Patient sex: M
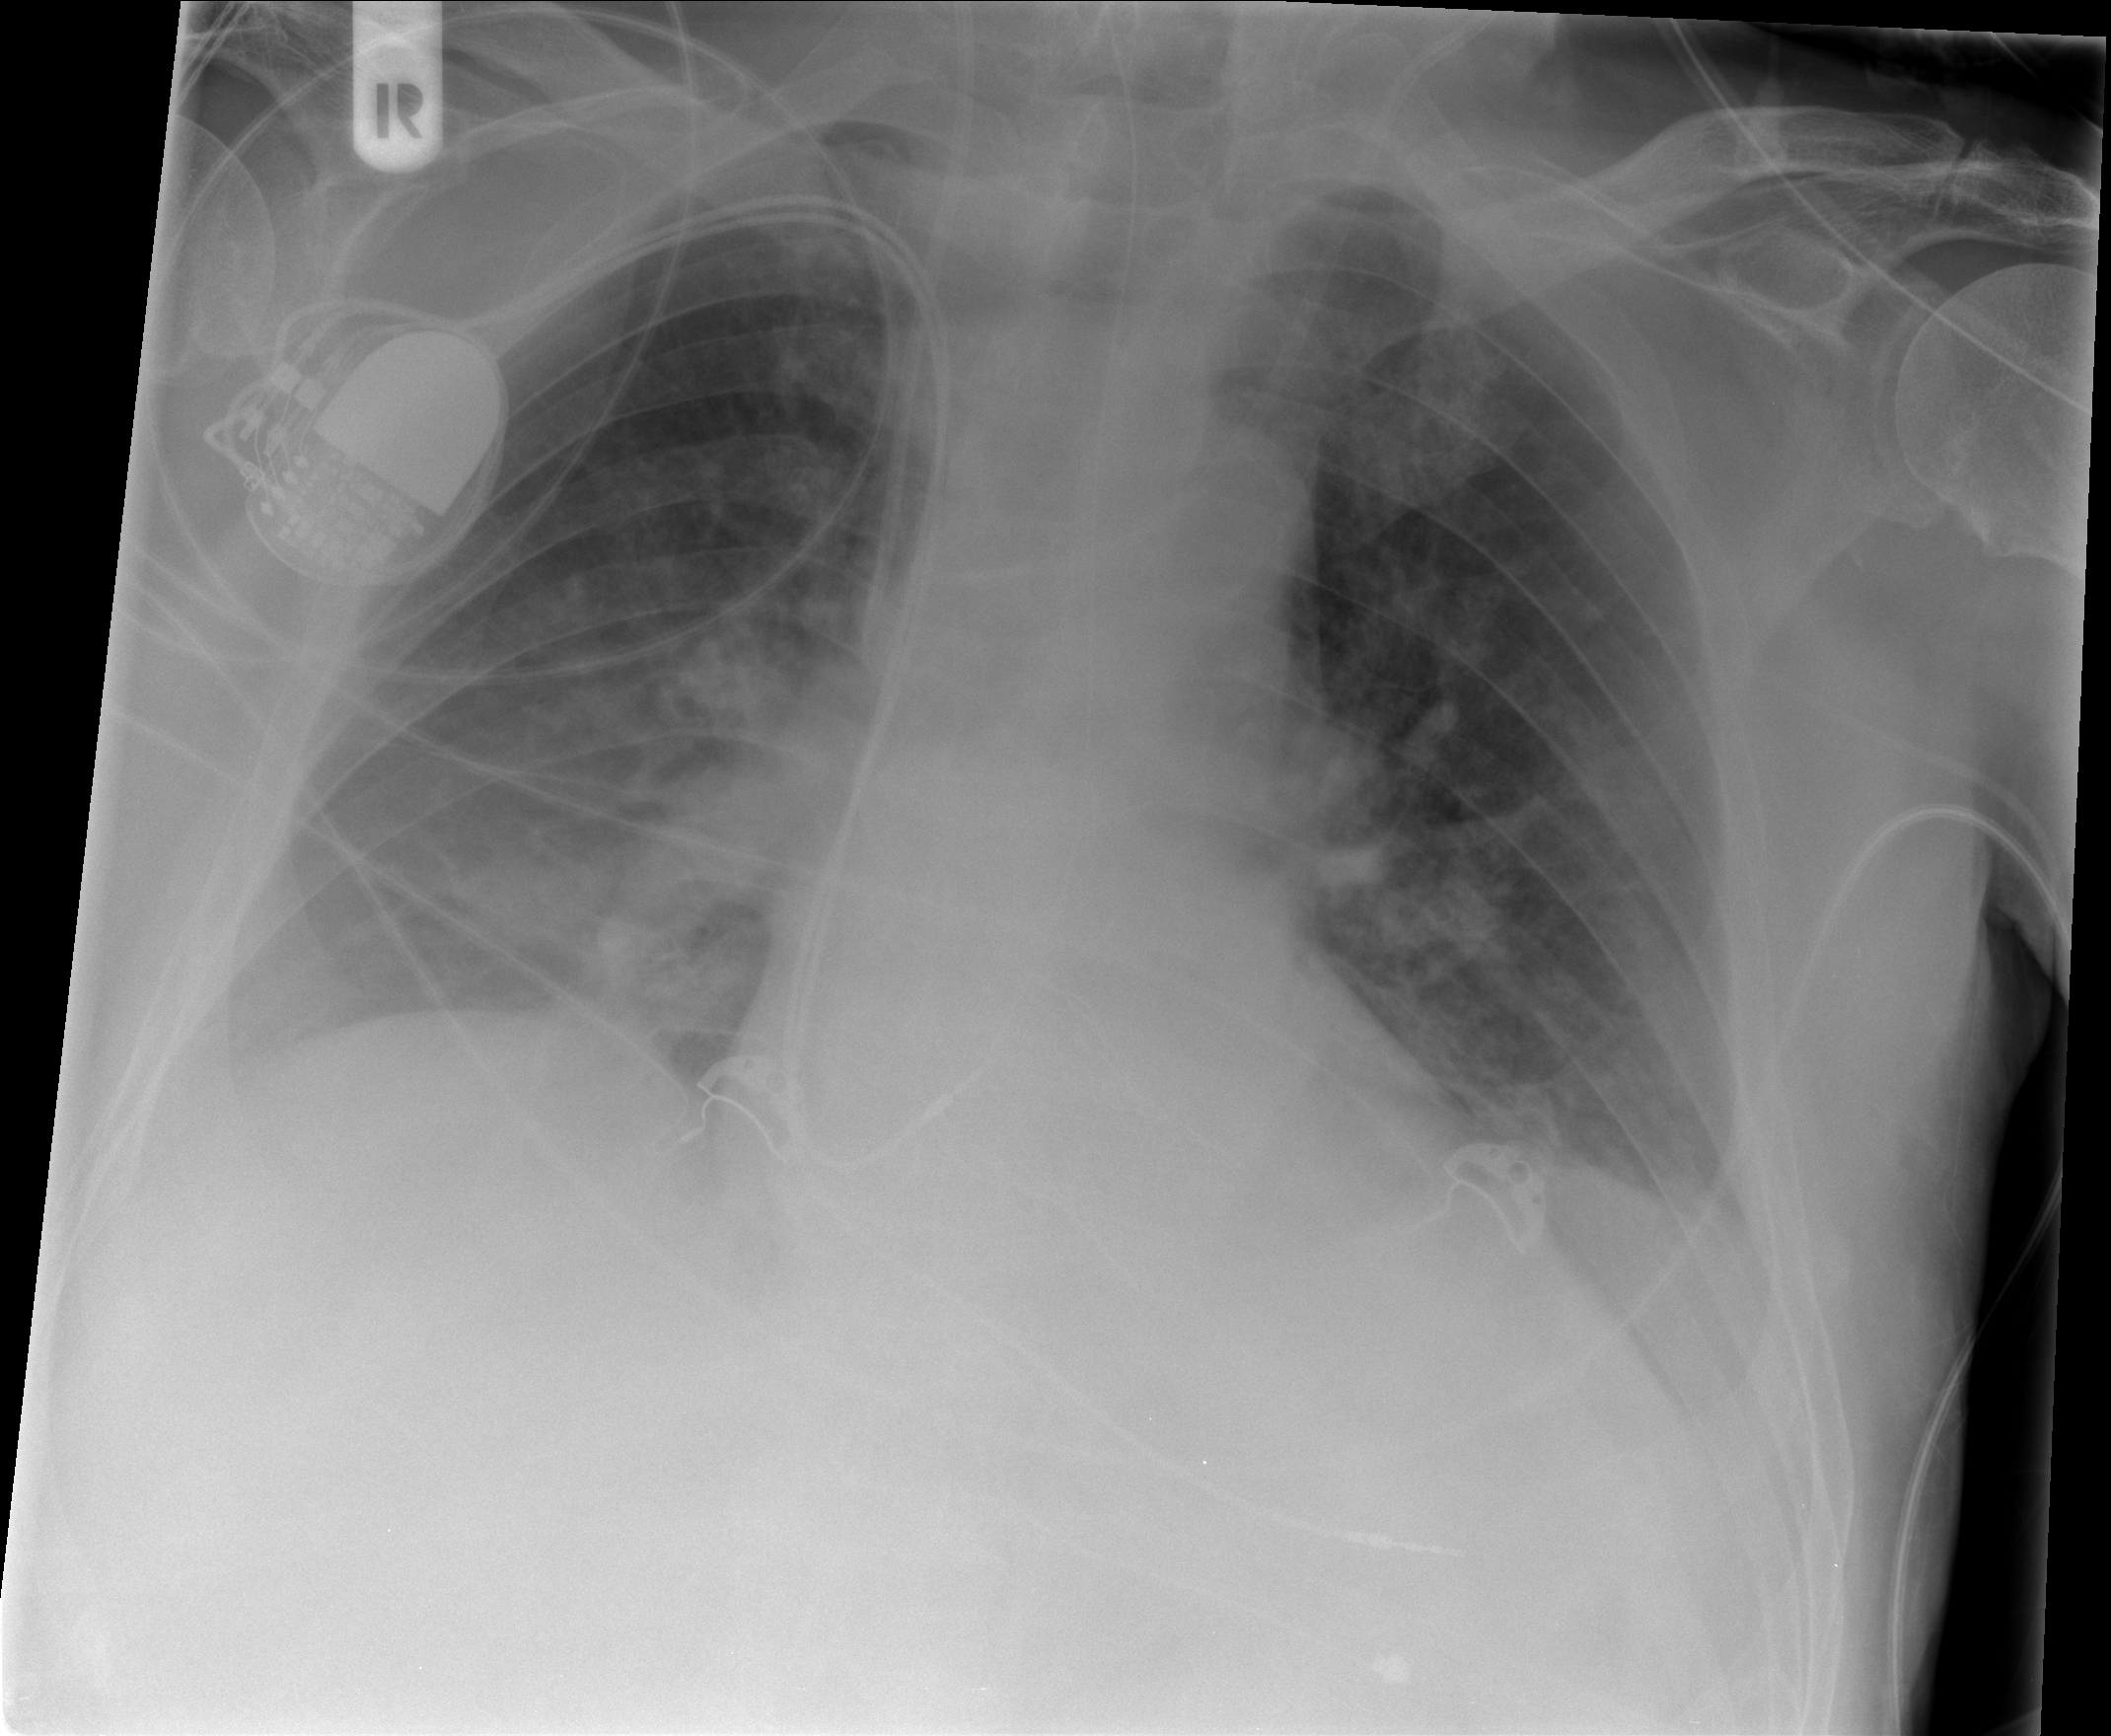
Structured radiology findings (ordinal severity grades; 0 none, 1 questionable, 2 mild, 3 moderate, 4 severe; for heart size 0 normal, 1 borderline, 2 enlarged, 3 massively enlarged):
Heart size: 0
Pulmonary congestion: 3
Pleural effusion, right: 2
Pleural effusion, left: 2
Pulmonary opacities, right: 0
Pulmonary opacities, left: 0
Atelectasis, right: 2
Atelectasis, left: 2